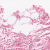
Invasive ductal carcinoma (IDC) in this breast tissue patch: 0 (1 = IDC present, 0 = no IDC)